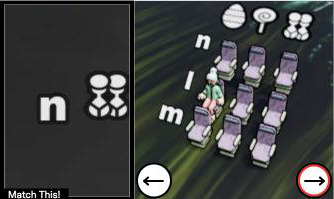
Task: seats
Answer: no